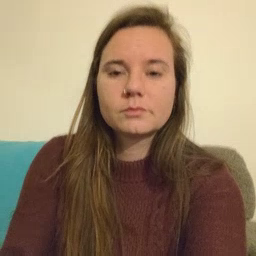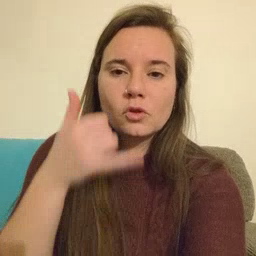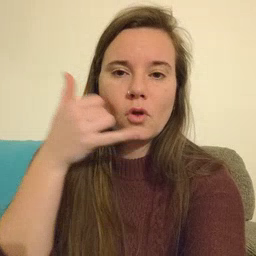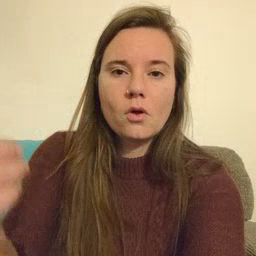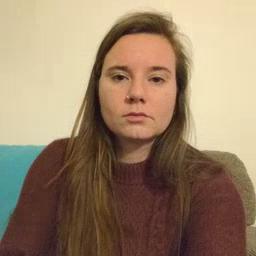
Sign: callonphone